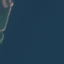
Land use / land cover: SeaLake